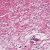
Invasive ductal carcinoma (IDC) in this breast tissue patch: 1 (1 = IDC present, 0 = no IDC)